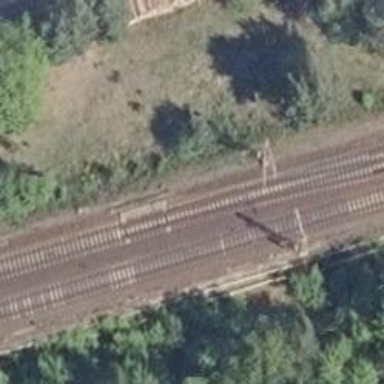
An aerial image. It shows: Railway switch with the turnout side on the right.